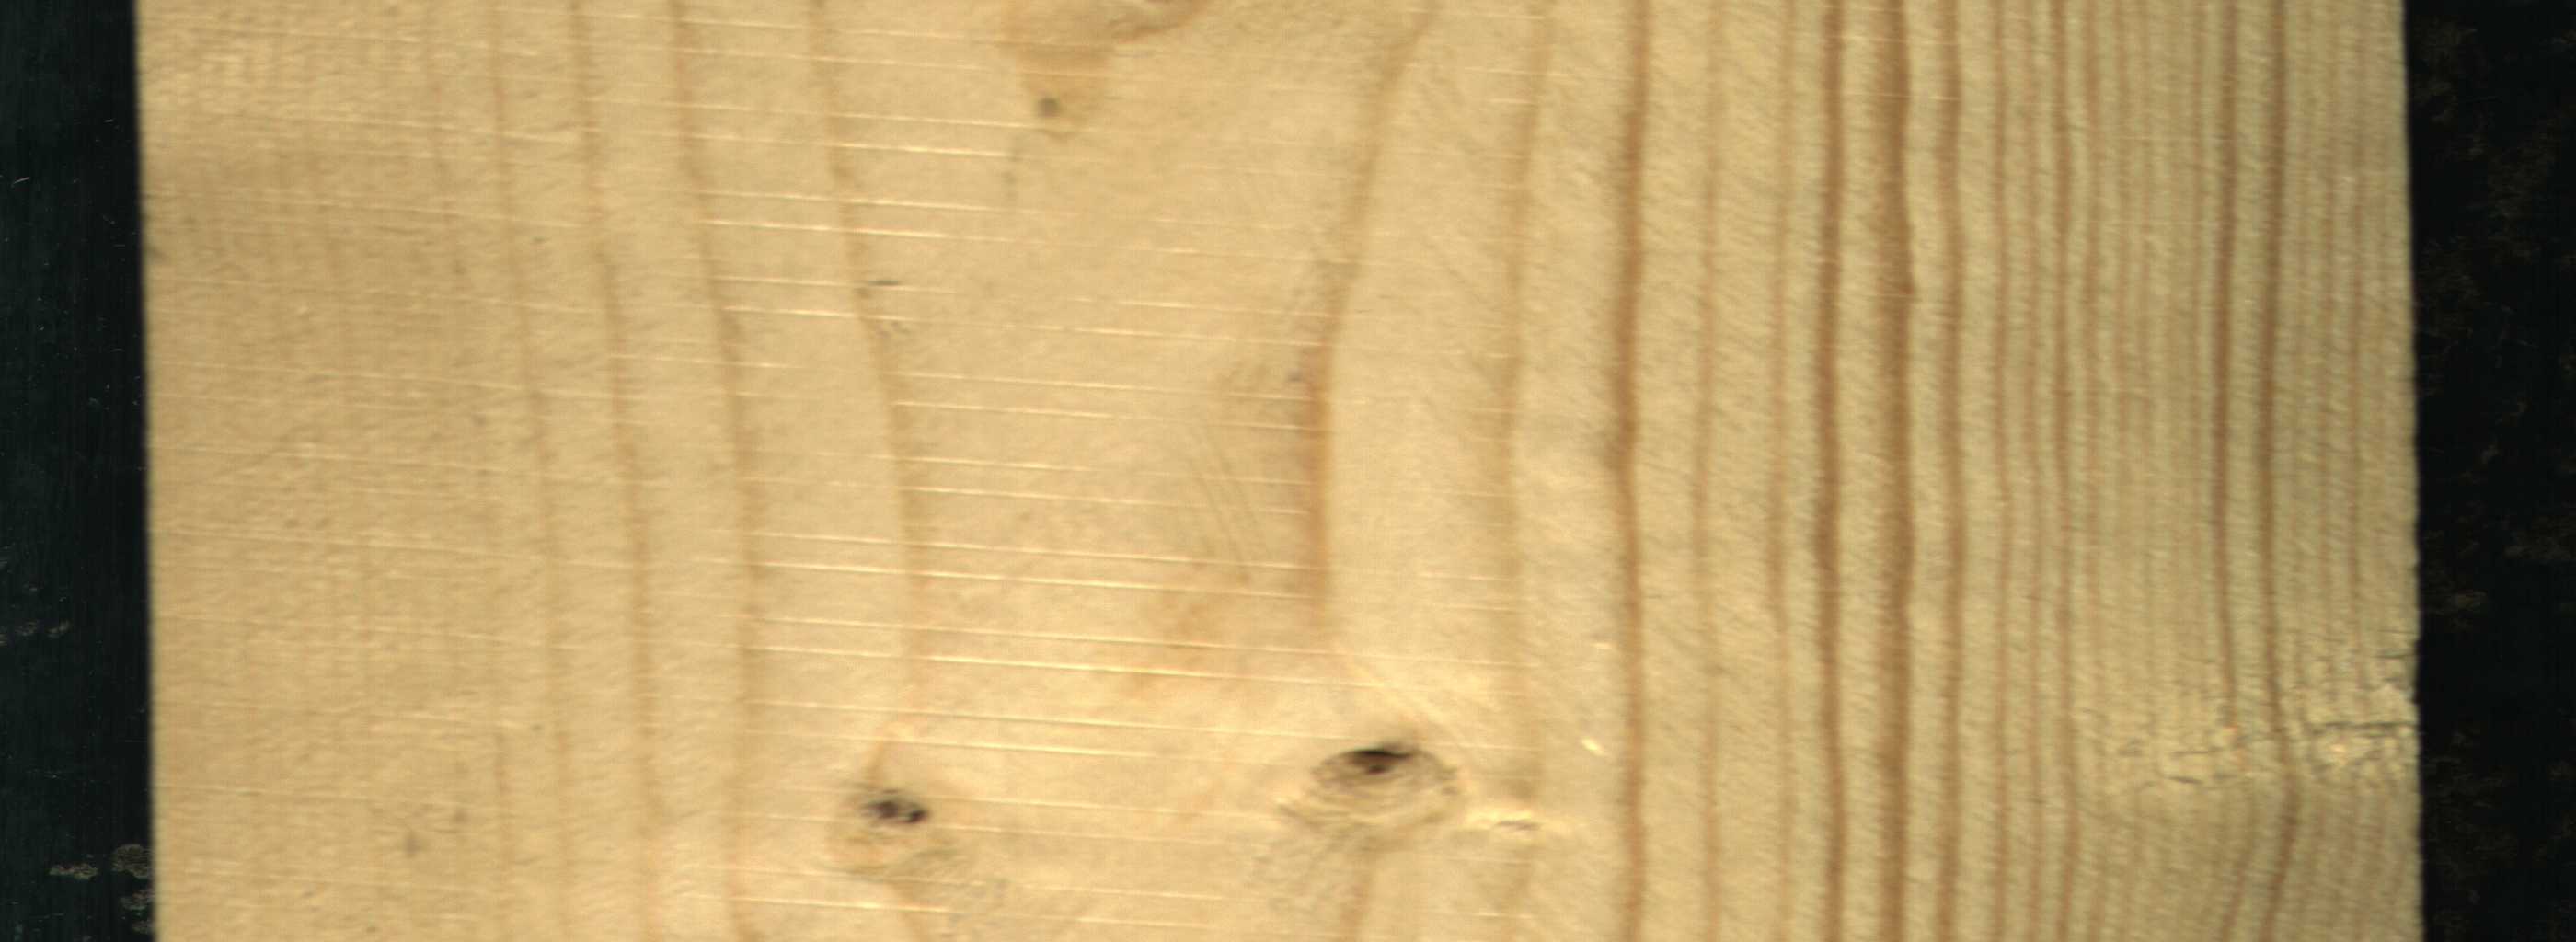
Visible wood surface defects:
Live_Knot
Live_Knot